Aerial crown-view tile of a tropical tree (Barro Colorado Island, Panama), acquired 20250317:
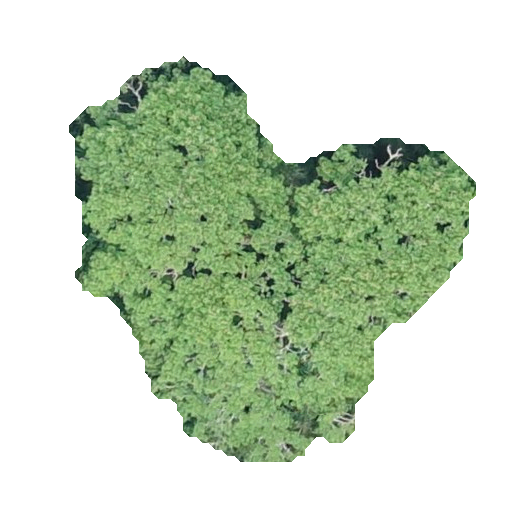
Species: Jacaranda copaia
GBIF accepted scientific name: Jacaranda copaia
Crown area: 150.807 m²